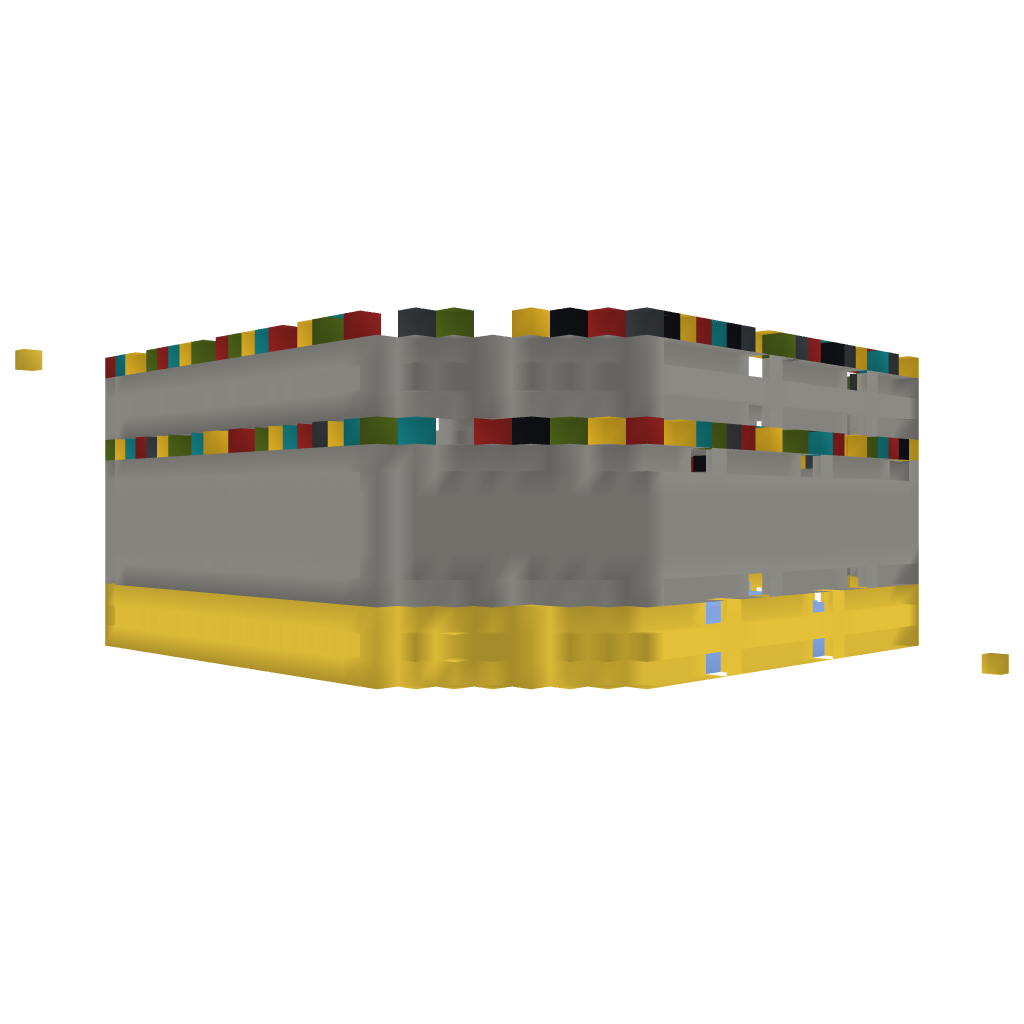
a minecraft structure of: Color Shuffle Circle